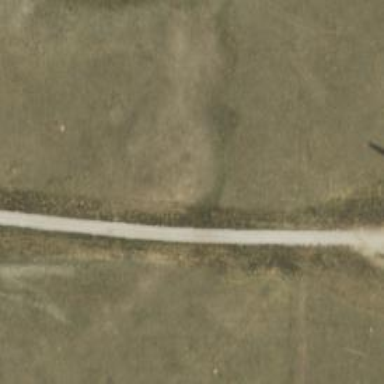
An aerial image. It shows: Road leading to wind farm area designated for service vehicles.